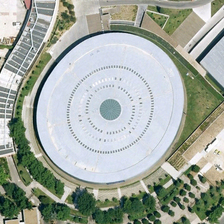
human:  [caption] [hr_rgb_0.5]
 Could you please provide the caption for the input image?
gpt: a circle white center building is surrounded by some trees and several buildings .

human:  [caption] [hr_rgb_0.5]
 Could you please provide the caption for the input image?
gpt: the center of the square is a ring of gray blue .

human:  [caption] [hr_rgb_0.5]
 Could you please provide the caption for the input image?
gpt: the center is surrounded by dark green trees .

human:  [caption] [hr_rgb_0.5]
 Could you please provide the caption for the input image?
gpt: a circle white center building is surrounded by some trees and several buildings .

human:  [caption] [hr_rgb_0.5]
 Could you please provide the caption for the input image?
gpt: the center of the square is a ring of gray blue .